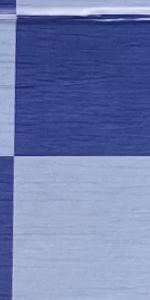
Label: Empty